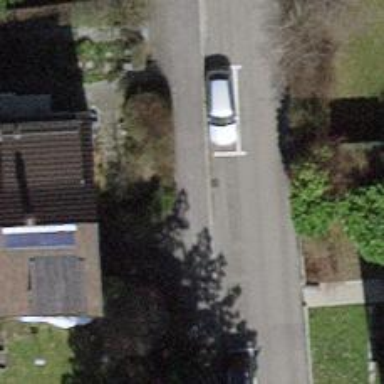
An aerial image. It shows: Sidewalk along the footway.